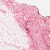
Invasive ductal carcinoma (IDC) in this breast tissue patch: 0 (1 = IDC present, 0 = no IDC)